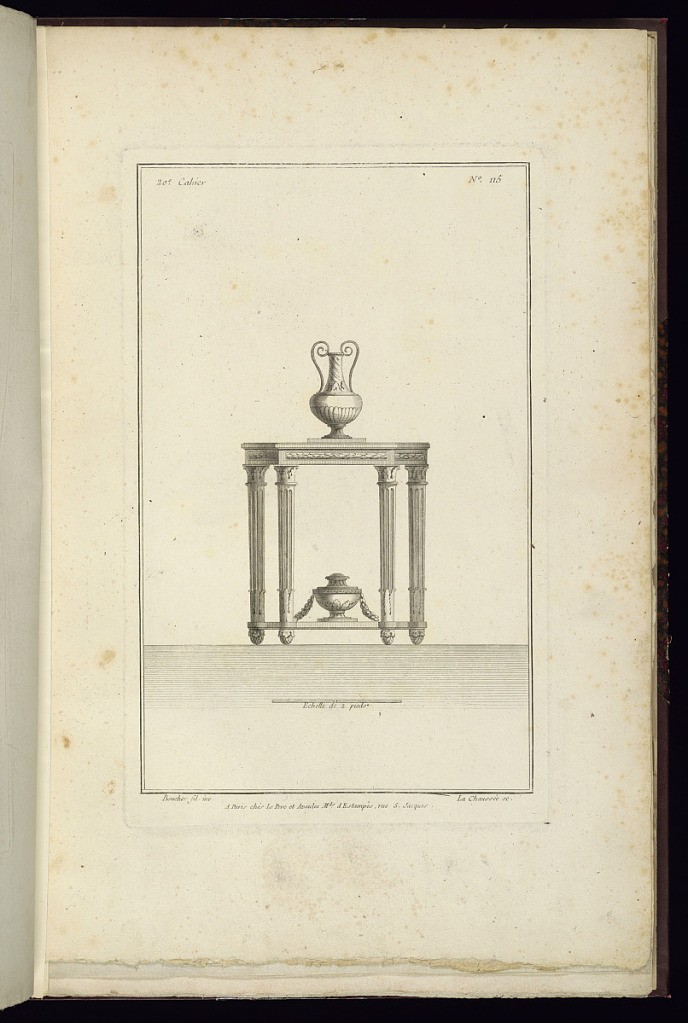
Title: Design for a Small Table with Vases
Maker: Juste-François Boucher, French, 1736 – 1782
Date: ca. 1775
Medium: Engraving on off white laid paper
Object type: Print
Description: Design for a small table with a vase on the tabletop and a censer at its base. The table is decorated with fluting, acanthus leaves, pinecone feet, and a band of bound leaf. The plate is signed.